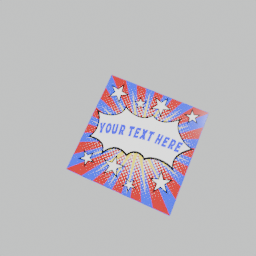
Label: decoration